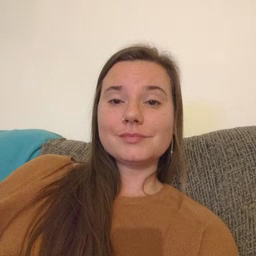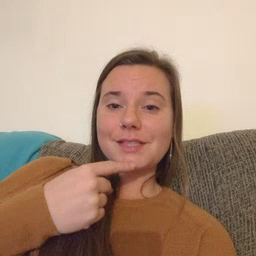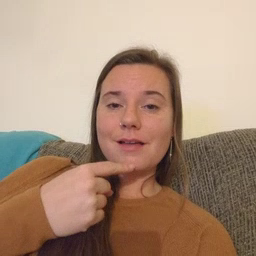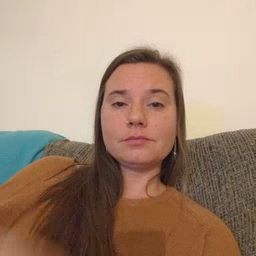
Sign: say